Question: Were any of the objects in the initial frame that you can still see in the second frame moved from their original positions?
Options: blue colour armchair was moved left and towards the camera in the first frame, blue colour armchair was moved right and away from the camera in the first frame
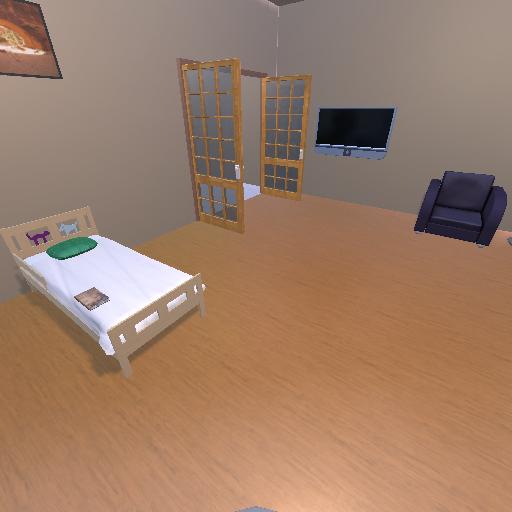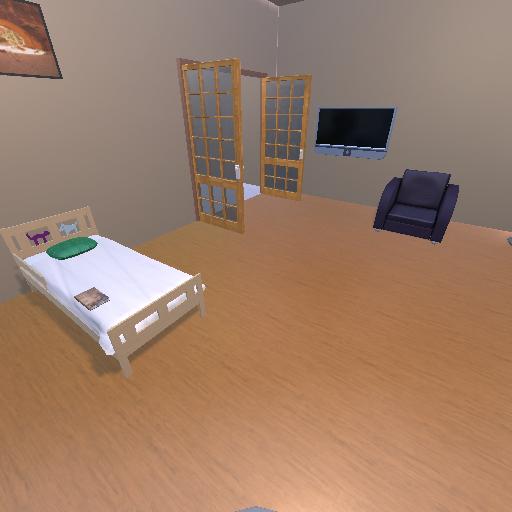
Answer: blue colour armchair was moved left and towards the camera in the first frame